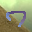
Label: 7